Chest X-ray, PA view. Patient: 56 years old, sex M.
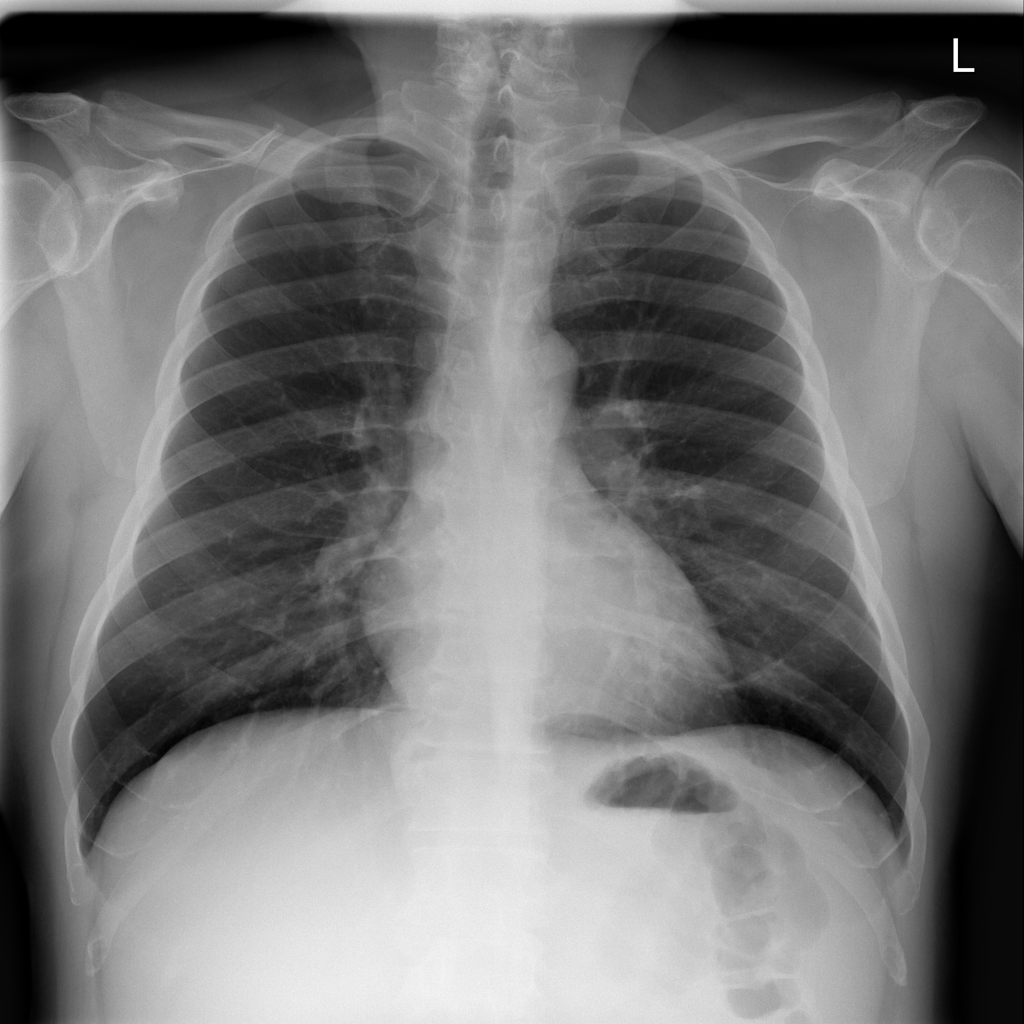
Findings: No Finding